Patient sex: F
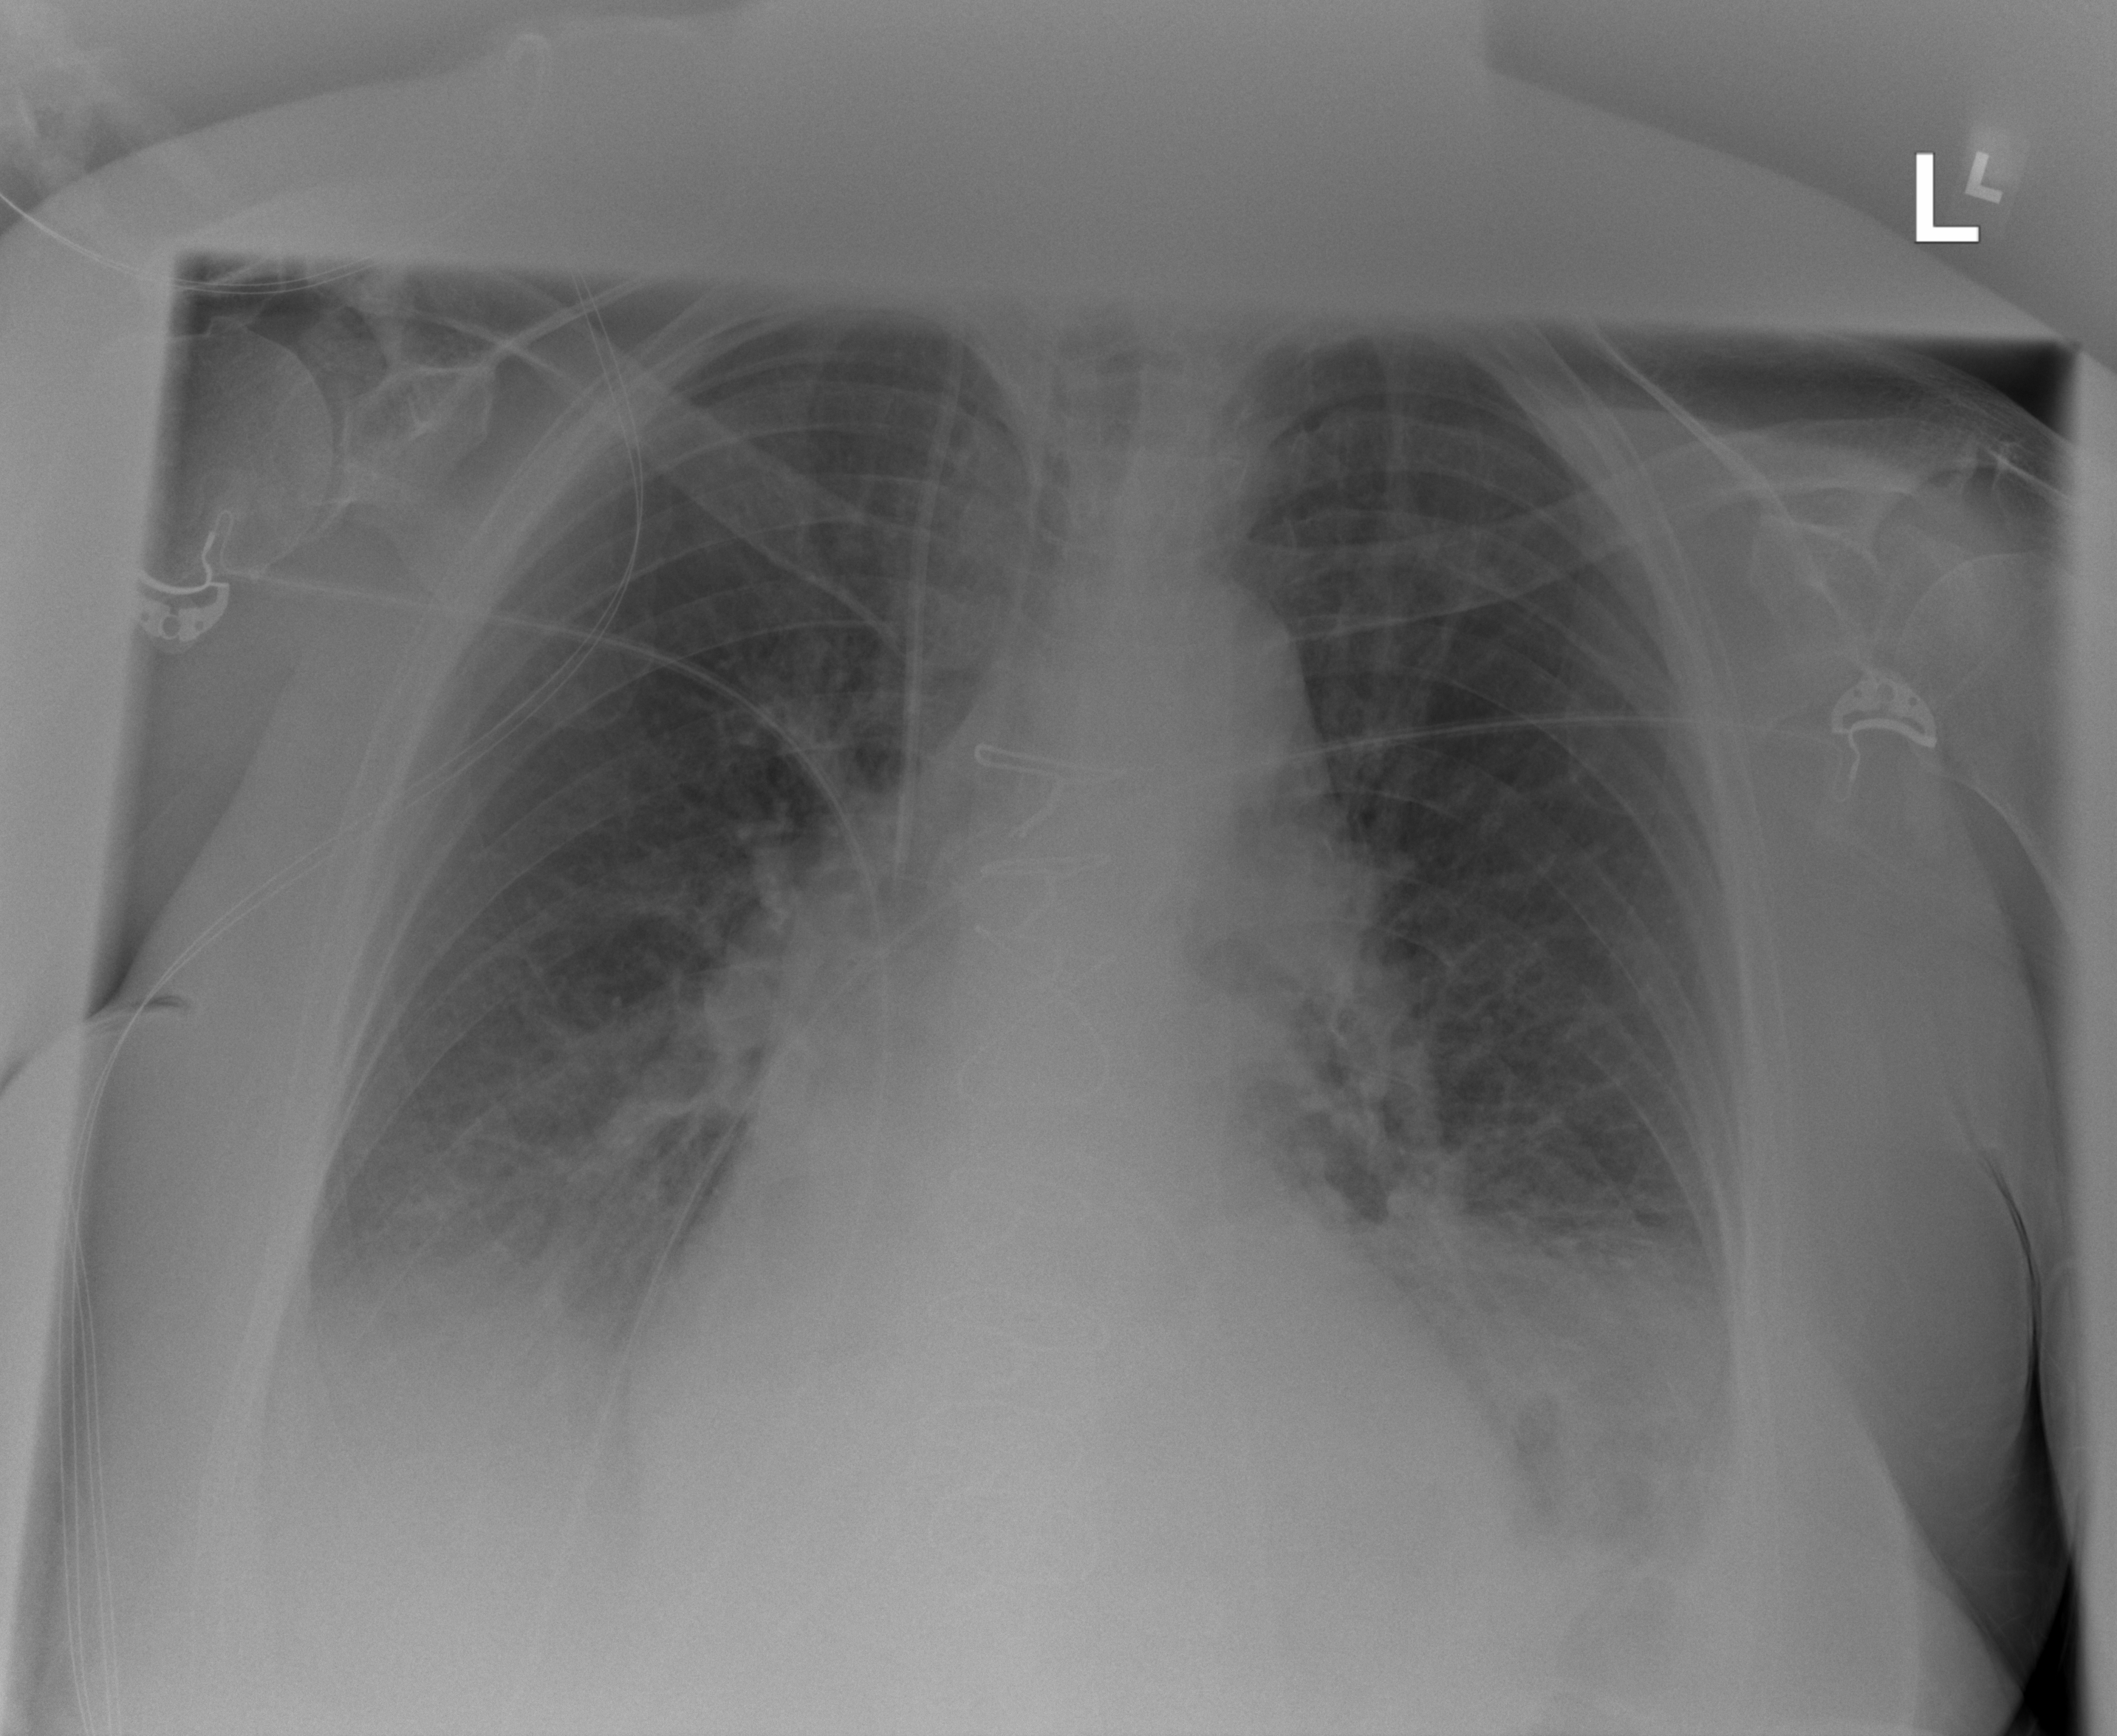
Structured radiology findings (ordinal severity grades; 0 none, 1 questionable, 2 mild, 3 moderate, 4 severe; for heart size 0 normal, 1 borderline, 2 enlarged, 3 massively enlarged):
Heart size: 1
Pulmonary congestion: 2
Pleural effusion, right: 3
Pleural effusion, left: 3
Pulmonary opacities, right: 2
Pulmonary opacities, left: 2
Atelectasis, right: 2
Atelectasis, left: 2